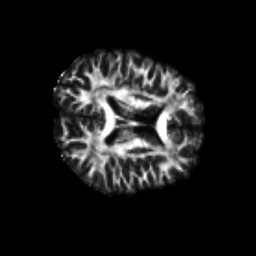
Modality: FA
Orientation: axial
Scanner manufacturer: siemens
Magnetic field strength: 3 T
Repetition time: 4.16 s
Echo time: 0.0806 s